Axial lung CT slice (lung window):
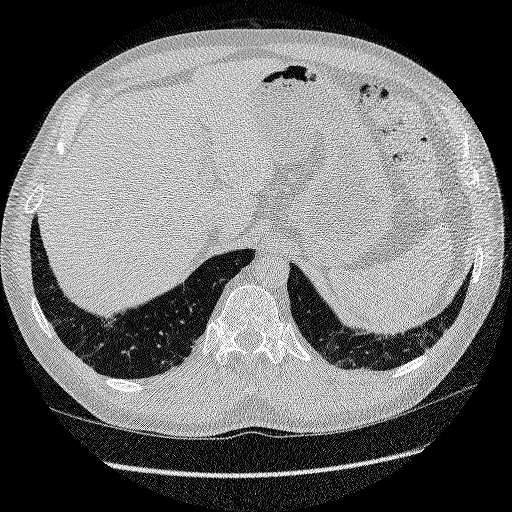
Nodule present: no